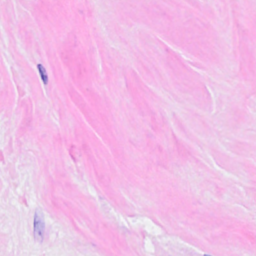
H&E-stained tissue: Breast